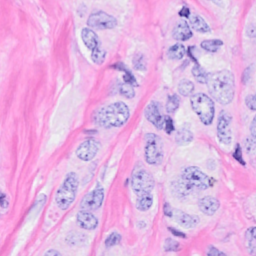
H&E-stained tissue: Breast